Aerial crown-view tile of a tropical tree (Barro Colorado Island, Panama), acquired 20241216:
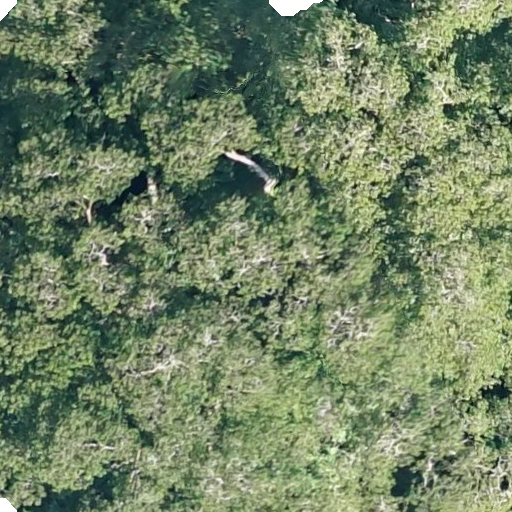
Species: Hura crepitans
GBIF accepted scientific name: Hura crepitans
Crown area: 617.424 m²